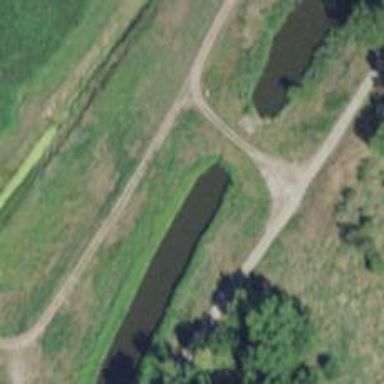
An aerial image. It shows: Historic canal passing through culvert tunnel.